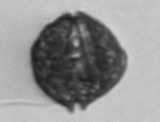
Label: Alexandrium_catenella